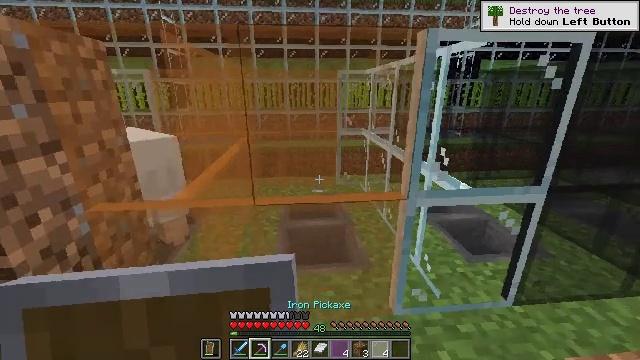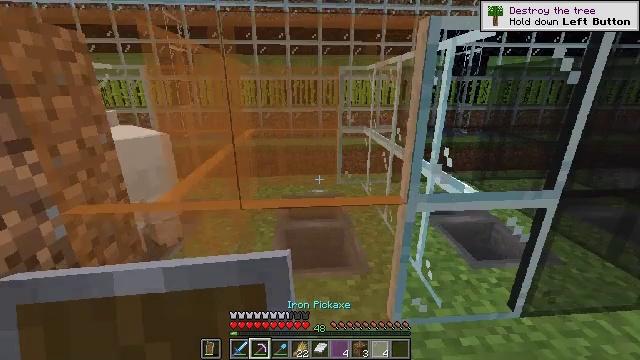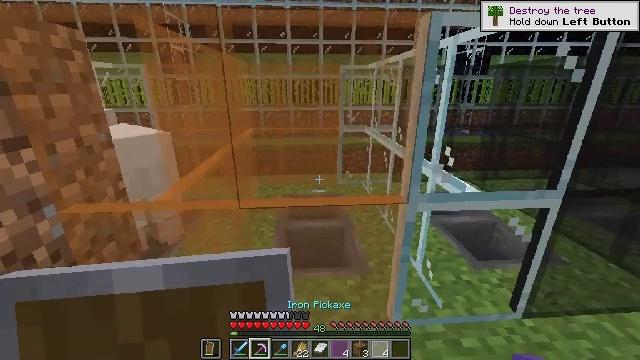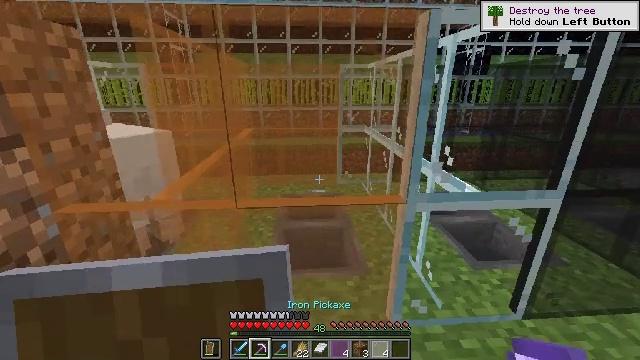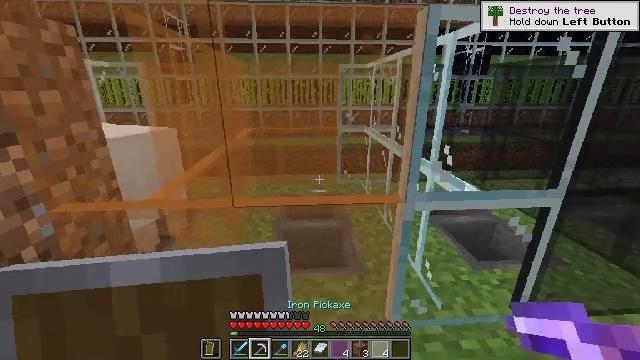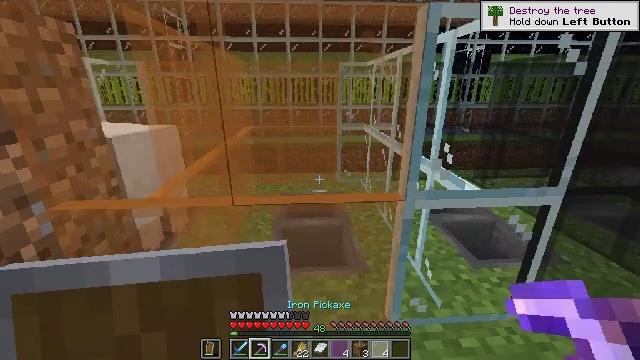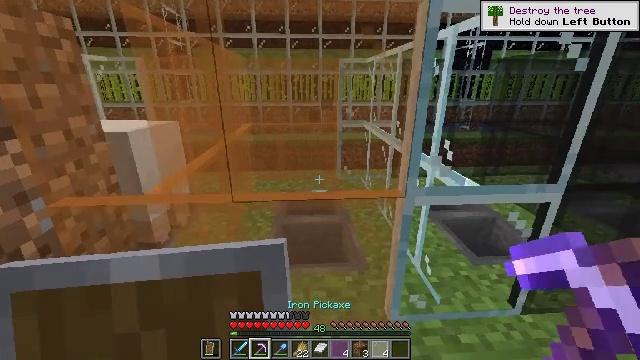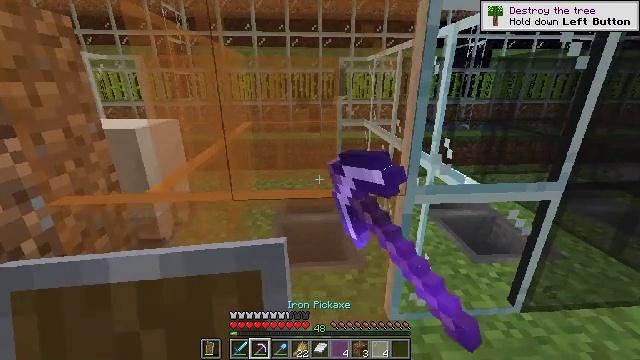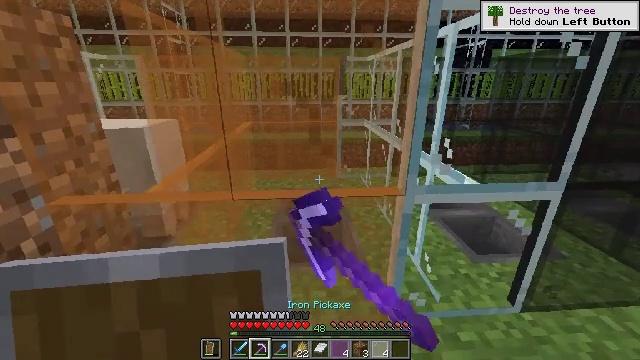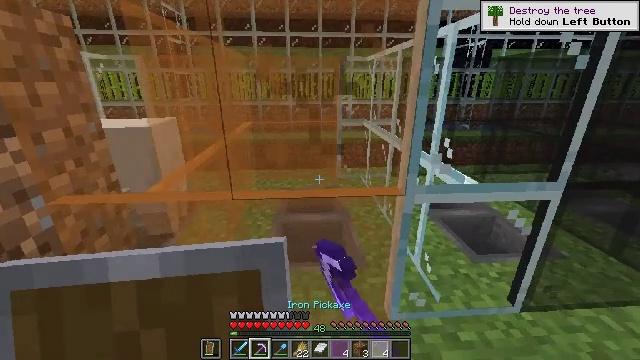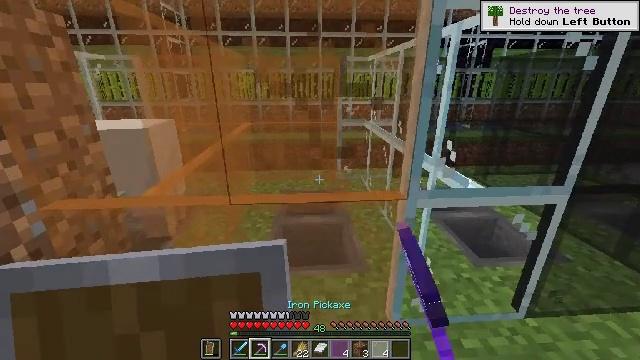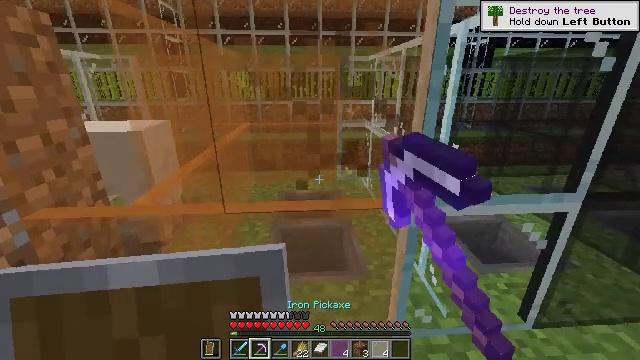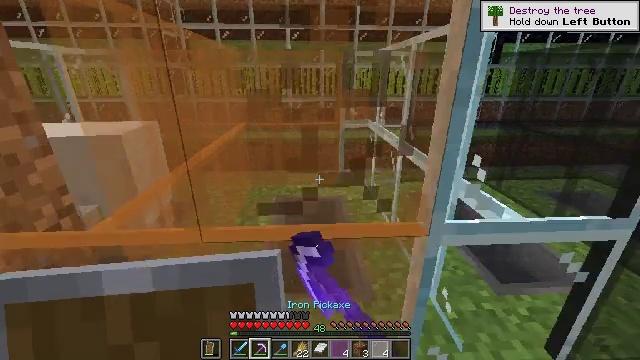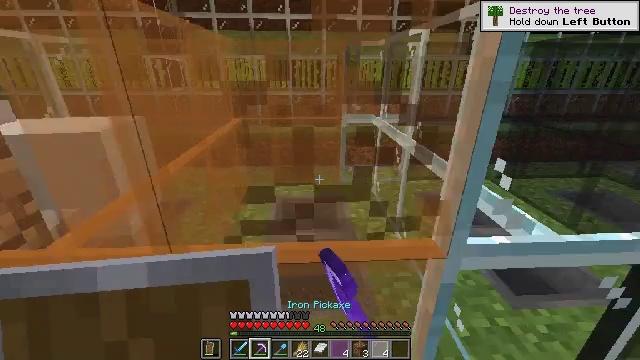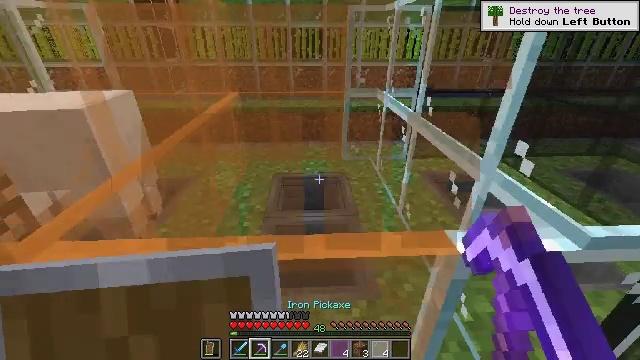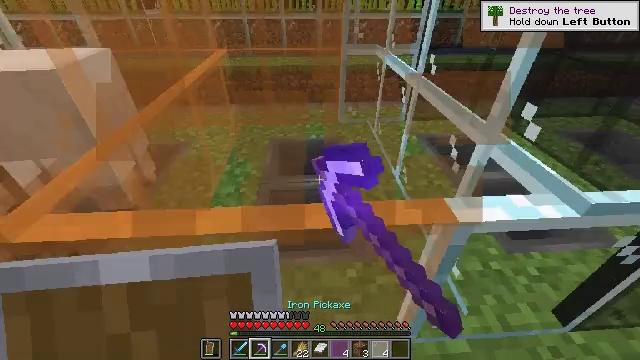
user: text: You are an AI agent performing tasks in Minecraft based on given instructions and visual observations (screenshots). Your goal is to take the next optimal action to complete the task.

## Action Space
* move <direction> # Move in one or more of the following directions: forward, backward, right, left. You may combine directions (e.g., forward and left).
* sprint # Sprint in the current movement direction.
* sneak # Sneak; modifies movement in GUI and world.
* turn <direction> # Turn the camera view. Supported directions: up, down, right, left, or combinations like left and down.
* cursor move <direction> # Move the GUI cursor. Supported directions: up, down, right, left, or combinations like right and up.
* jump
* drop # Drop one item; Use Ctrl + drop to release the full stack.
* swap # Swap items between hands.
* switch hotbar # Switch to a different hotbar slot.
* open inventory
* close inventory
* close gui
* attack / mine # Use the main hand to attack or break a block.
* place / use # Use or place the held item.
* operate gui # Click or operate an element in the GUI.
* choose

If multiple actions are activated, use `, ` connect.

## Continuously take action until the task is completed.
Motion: motion action
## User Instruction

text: Shatter the orange stained glass pane for materials.
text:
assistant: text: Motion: turn left
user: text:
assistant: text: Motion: no_op
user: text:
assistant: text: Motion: no_op
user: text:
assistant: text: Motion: no_op
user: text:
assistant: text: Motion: no_op
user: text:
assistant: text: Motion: attack / mine
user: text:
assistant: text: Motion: attack / mine
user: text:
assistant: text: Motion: attack / mine
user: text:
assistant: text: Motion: attack / mine
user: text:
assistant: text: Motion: move forward, attack / mine
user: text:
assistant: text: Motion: move forward, attack / mine
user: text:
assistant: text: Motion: move forward, attack / mine
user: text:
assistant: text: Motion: move forward, turn down, attack / mine
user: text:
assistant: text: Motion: turn down, attack / mine
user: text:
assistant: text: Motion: turn right and down, attack / mine
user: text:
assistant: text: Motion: turn down, attack / mine
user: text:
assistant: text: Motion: turn down, attack / mine
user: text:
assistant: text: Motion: turn down, attack / mine
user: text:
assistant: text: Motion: turn down, attack / mine
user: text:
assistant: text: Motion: turn down, attack / mine
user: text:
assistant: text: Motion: attack / mine
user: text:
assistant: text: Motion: attack / mine
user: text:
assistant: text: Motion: attack / mine
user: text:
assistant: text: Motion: attack / mine
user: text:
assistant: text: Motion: attack / mine
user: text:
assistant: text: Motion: attack / mine
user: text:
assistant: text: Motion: attack / mine
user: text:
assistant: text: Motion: attack / mine
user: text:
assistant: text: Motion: attack / mine
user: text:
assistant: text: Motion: attack / mine